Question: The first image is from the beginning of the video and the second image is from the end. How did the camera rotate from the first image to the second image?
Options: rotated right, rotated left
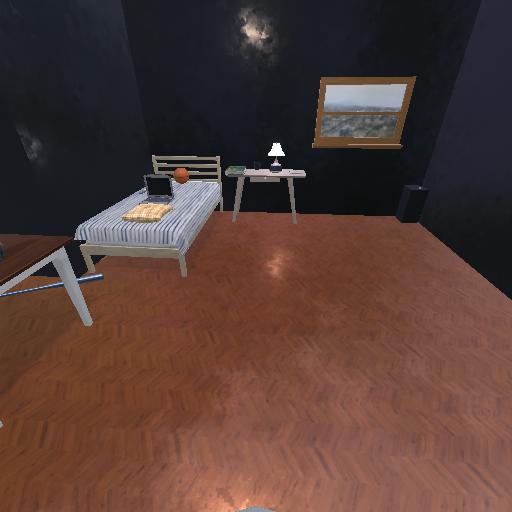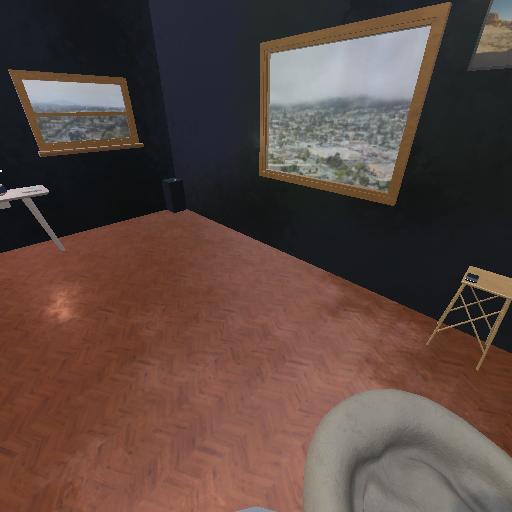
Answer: rotated right